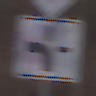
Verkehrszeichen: VerlaufVorfahrtsstrasse1
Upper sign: Vorfahrtsstrasse
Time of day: Midday
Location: Outdoor (Nature)
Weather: Overcast
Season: Autumn
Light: Natural